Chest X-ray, PA view. Patient: 63 years old, sex F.
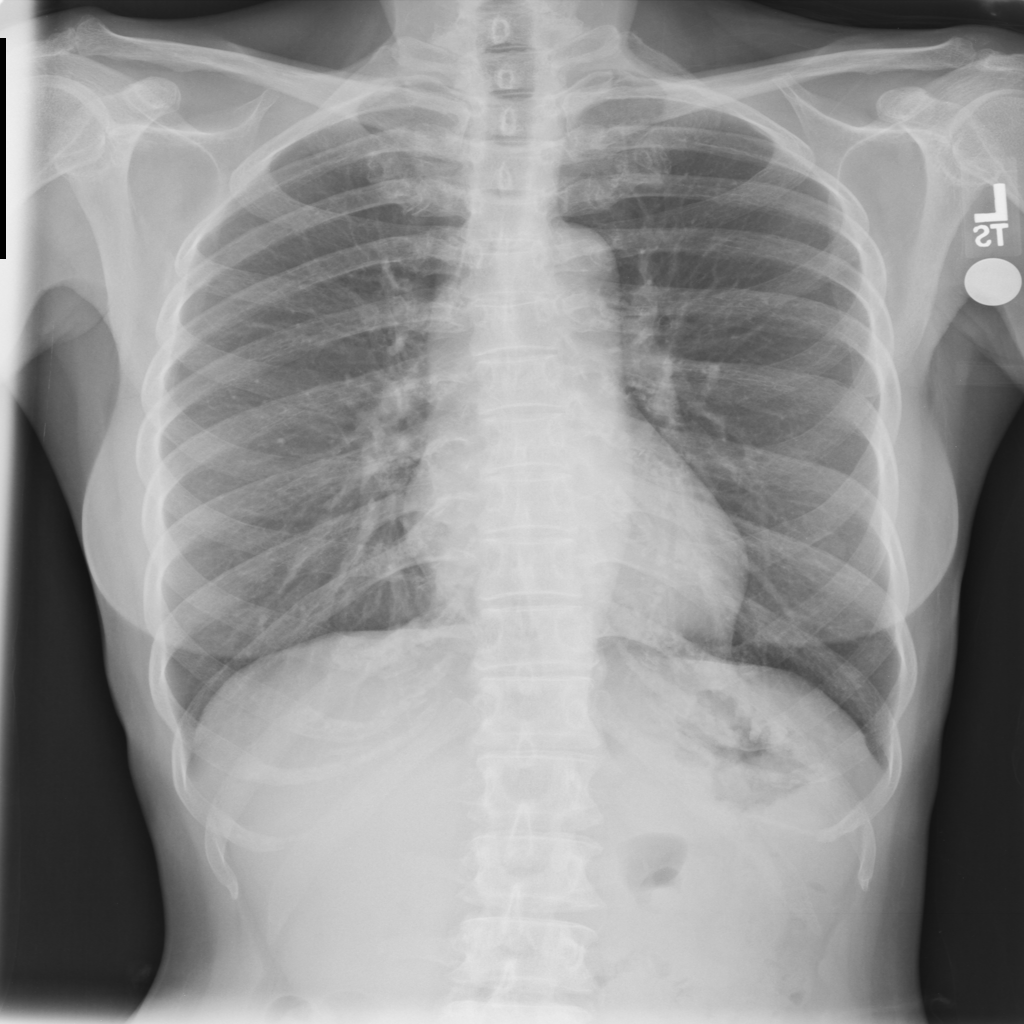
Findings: No Finding